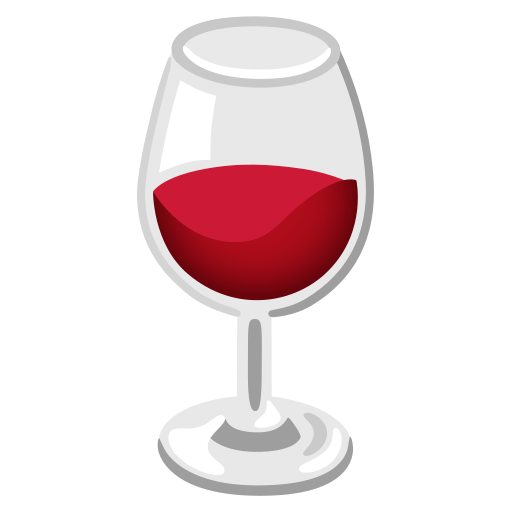
Emoji: 🍷